Interaction volume radius: 5 \u00c5
Interaction volume height: 20 \u00c5
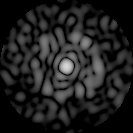
Disorder parameter: 0.8256